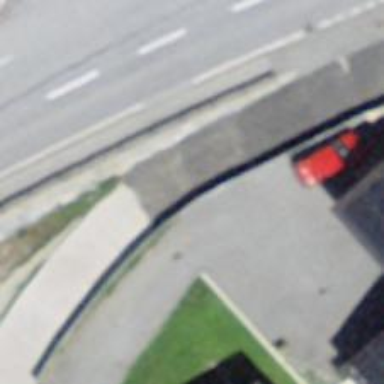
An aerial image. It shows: Retaining wall.